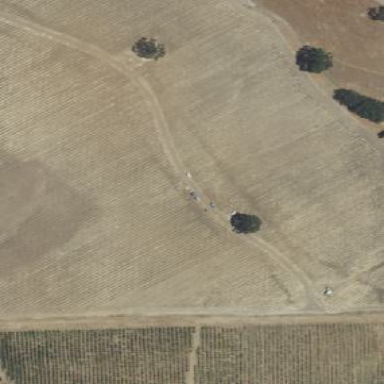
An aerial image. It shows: Vineyard where grapes are grown.